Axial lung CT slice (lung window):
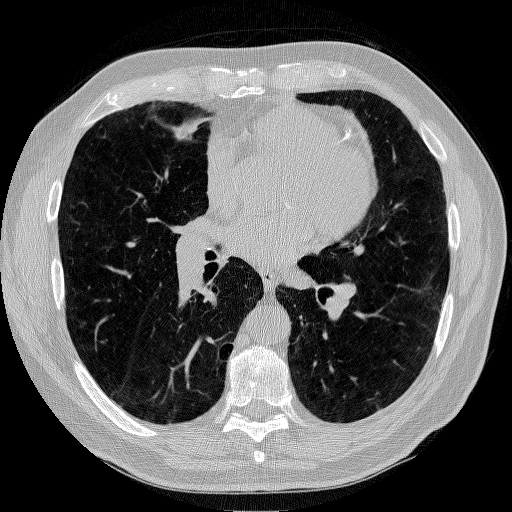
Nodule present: no